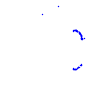
Particle: proton